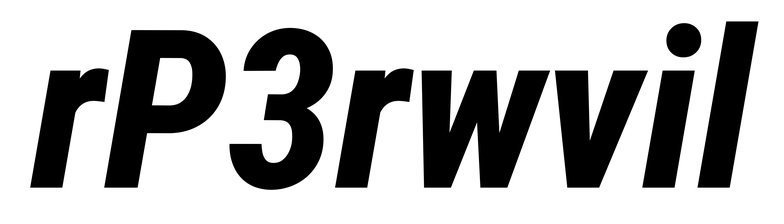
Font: Roboto-Italic_Condensed_ExtraBold_Italic